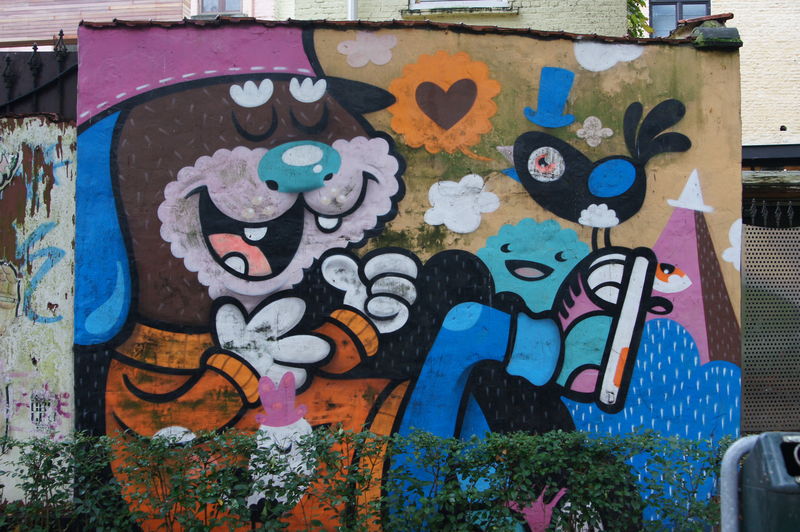
Titel: Bear
Künstler: Bue
Standort: Ghent
Schlagwörter: blau, vogel, wolken, stadt, bunt, hut, mund, orange, hund, hose, wand, augen, hände, auge, kinder, hase, mauer, ziegel, hecke, lila, tag, blue, hands, hat, white, black, green, nose, painting, talk, wall, yellow, pink, brown, foto, fotografie, regen, wohnhaus, hauswand, beton, comic, cartoon, bahnhof, photo, zähne, spatz, schnauze, cloud, boat, landscape, mountain, street, eyes, herz, pyramide, mouth, animals, bird, dog, tail, pullover, birds, pulli, smile, fence, happy, love, smiling, glücklich, mülleimer, colorful, colors, colours, shoe, shoes, rain, fassadenmalerei, seal, animal, eye, bush, sleep, graffiti, tophat, urban, beak, turnschuhe, arrow, wohngegend, mural, photograph, vine, spray, sleeves, streetart, graffitti, singing, zwitschern, heart, pyramid, wall painting, scenery, hear, bear, brows, fun, teeth, laying, tweet, rabbit, show, orang, sing, grafitti, sweater, spotted, wal, sneaker, comics, gloevs, murales, anthropomorphic, cell shading, nird, colurs, otter, twat